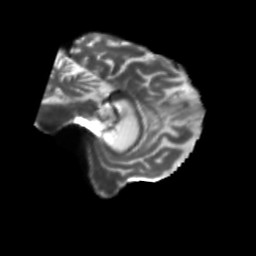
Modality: T2w
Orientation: sagittal
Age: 66
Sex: female
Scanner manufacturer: siemens
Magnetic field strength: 3 T
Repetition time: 5.47 s
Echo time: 0.0854 s